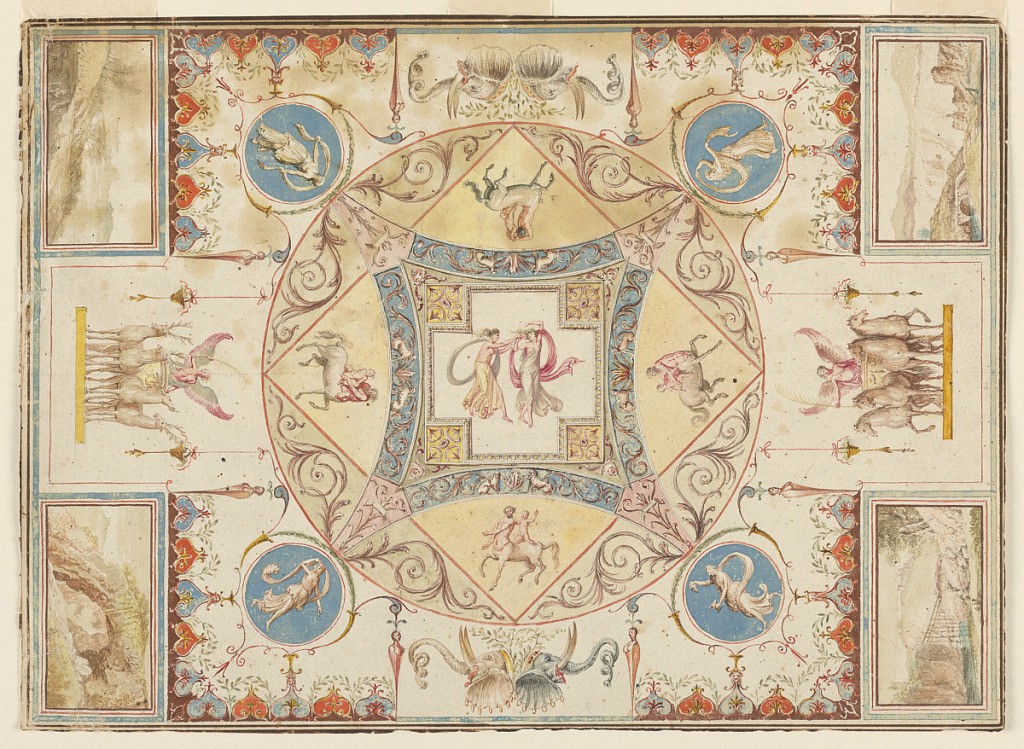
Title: Ceiling in Hadrian's Villa, with Nymphs, Centaurs, Stags, and Elephants
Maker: Unknown, Italian
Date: ca. 1785
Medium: Pen and colored inks, brush and watercolor, guache, over traces of graphite on paper
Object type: Drawing
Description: Design of a ceiling.  In the center of the plan is a circle containing a square.  The outlines of a cupola are seen from below, inscribed into it.  The space of the cupola is filled by a square, in the center of which are the figures of two dancing women.  This representation is framed by moldings in cross shape, with ornamented squares in the corners.  In the panels of the angles of the large square is a centaur carrying a boy.  In the corners of the ceiling are four horizontally rectangular landscapes with their base along the short sides.  Between them are quadrigas, both with a winged genius carrying a palm branch, the left one is drawn by four stags, the right one by horses.  In the center of the long sides are on either side two heads of elephants, with leaf stems.  In the corners above the landscapes are circles with a woman on blue ground.  Two framing bands.